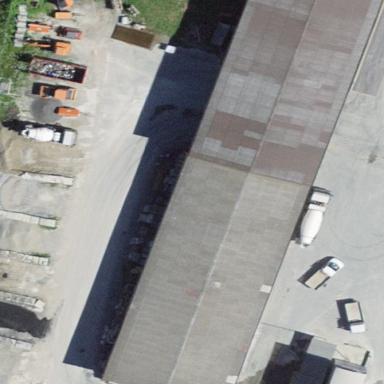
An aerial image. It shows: Industrial building.